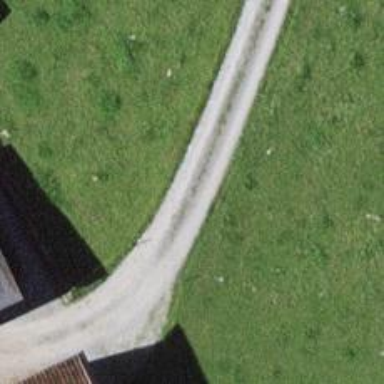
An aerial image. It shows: Fine gravel service road.